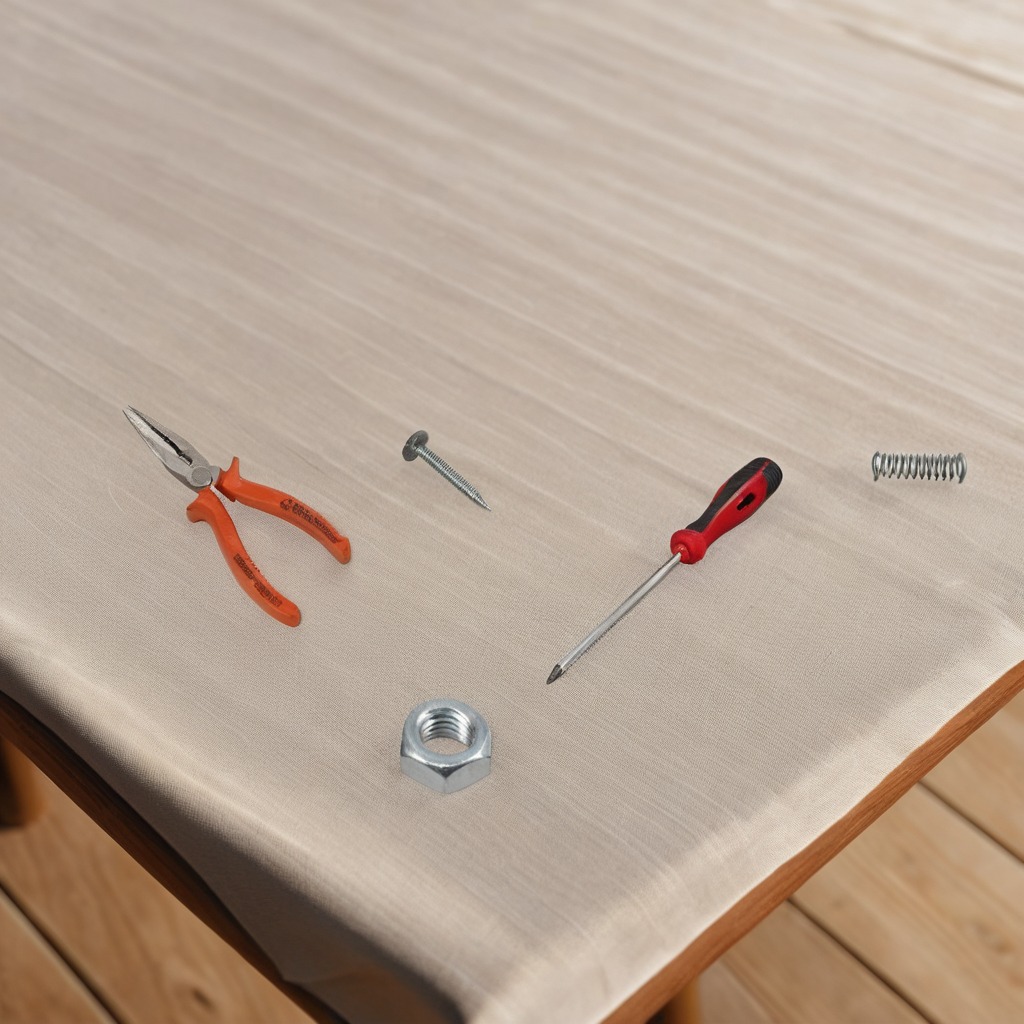
A coiled metal spring lying on a wooden table in an outdoor workshop during daytime bright natural light soft shadows worn but beneath the cloth.